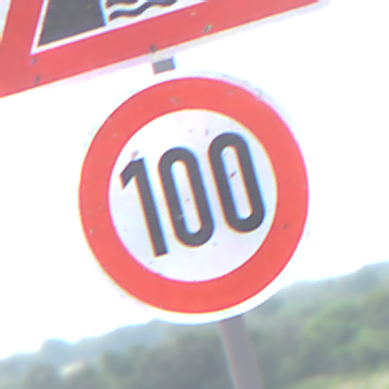
Verkehrszeichen: Geschwindigkeit100
Zusatzzeichen oben: Ufer
Umgebung: Outdoor, Nature
Tageszeit: SunriseSunset
Wetter: PartlyCloudy
Licht: Natural
Jahreszeit: NotSpecified
Kontrast: LowContrast